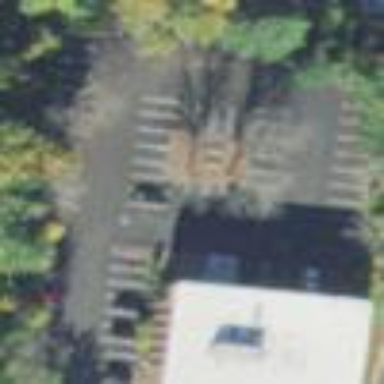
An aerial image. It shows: Parking area.